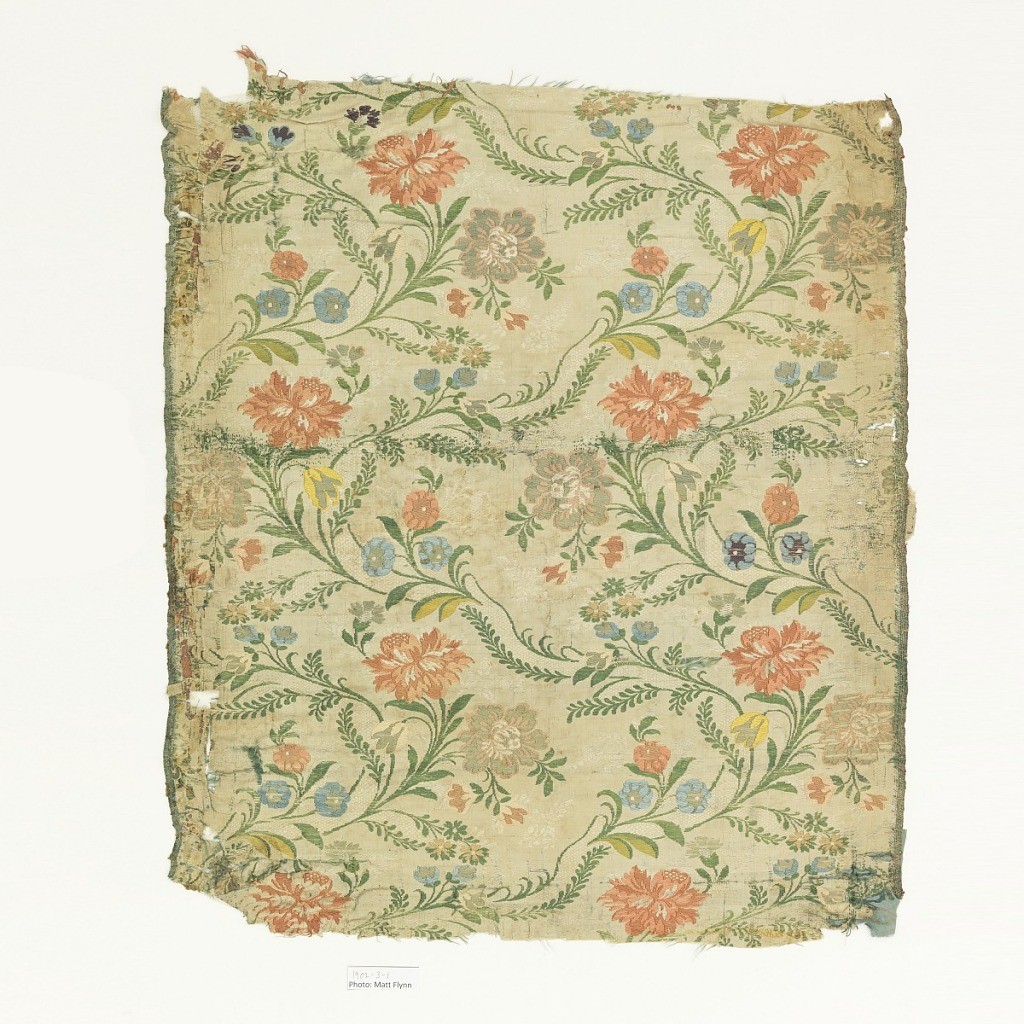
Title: Fragment
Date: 1750–1800
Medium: silk Technique: plain compound weave with supplementary weft
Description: White silk with a horizontally ribbed ground. Multicolored design of deeply curving ribbon serpentines and large floral sprays that extend alternately from left and right.